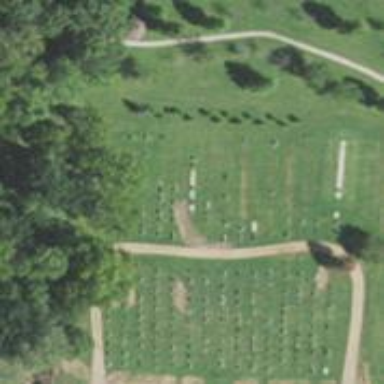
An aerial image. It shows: Cemetery.